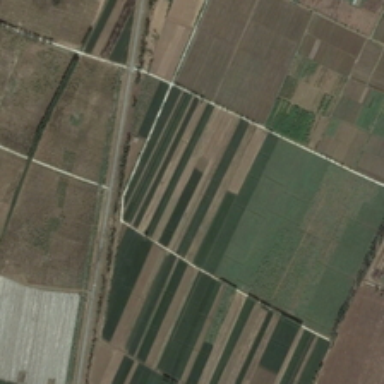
Many pieces of farmlands are together .